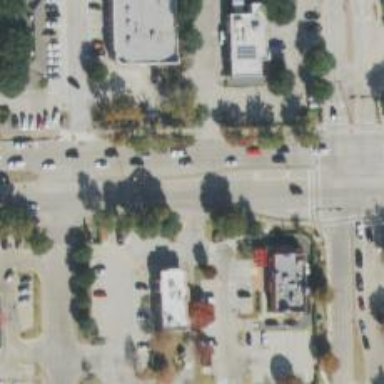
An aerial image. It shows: Secondary road with separate sidewalks.